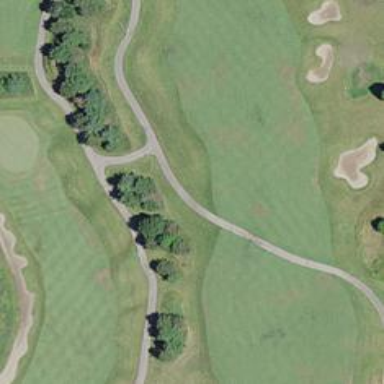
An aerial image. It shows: Grassy area designated as golf fairway.